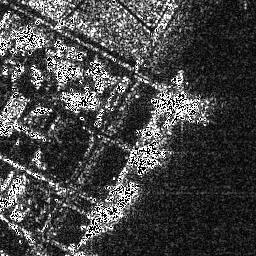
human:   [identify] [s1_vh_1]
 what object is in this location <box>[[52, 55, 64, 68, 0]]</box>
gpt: <ref>1 medium ship at the center</ref>

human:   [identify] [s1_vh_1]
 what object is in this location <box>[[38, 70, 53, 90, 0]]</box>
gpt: <ref>1 large ship at the bottom</ref>